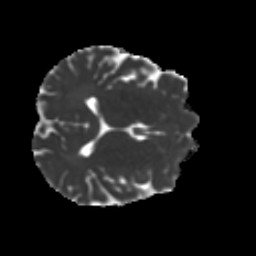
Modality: MD
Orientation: axial
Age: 48
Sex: male
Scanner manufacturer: ge
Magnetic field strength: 3 T
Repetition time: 7.8 s
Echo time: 0.0606 s